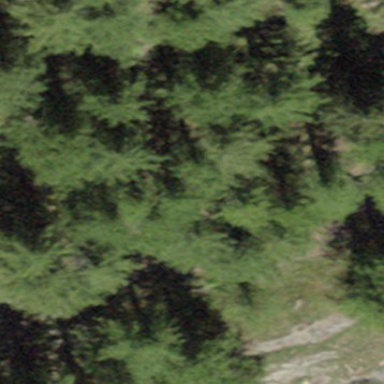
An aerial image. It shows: Forest area.